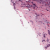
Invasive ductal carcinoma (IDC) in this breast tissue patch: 1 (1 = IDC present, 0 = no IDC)